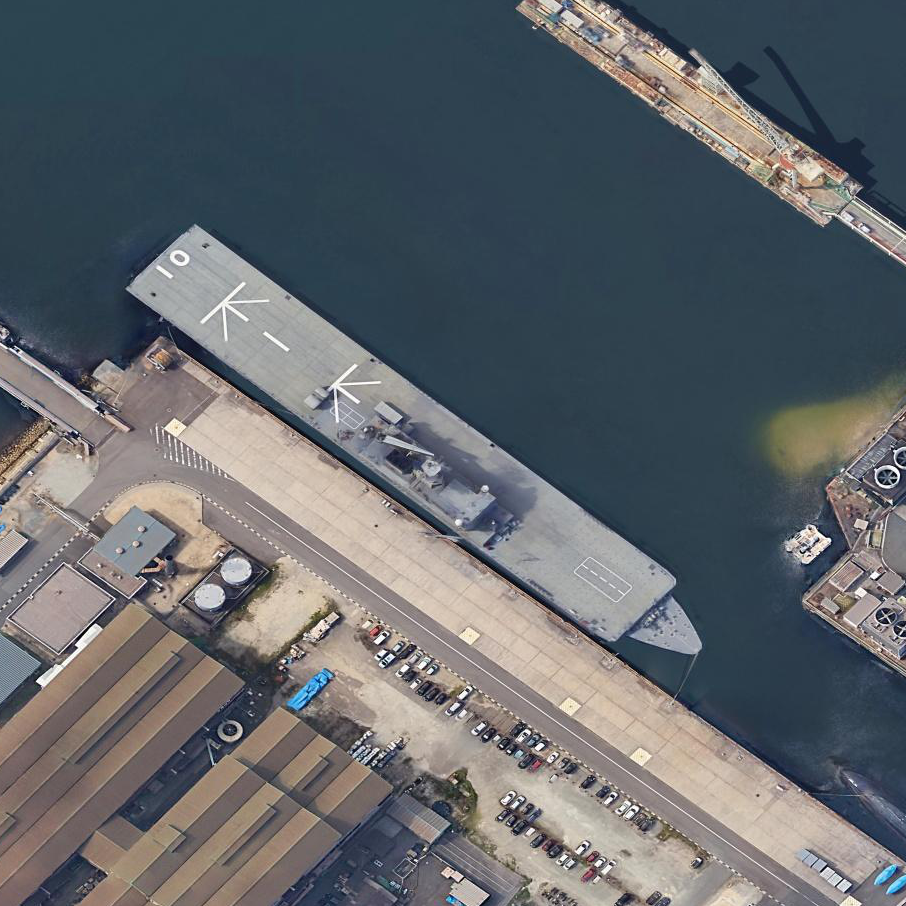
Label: Osumi-class_landing_ship